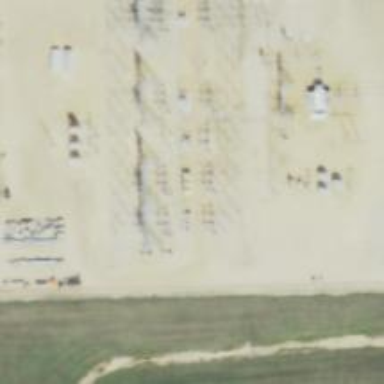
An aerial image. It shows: Switch for power supply.